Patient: sex F, age 26
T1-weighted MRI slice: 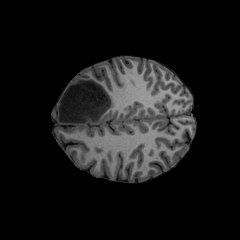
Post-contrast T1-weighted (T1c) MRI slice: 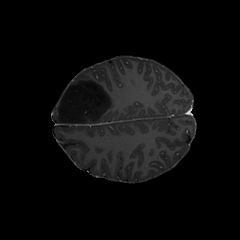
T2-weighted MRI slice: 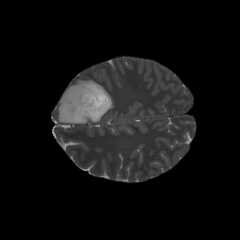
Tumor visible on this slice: yes
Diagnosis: Astrocytoma, IDH-mutant
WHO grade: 3